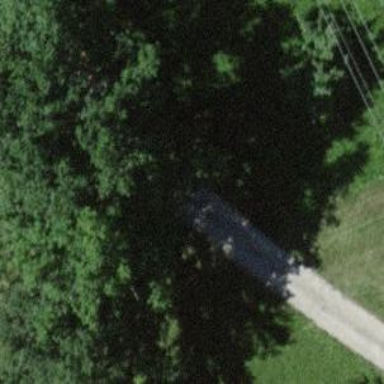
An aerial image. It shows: Residential road paved with concrete.